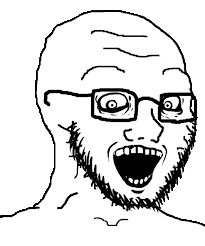
Label: 5_Soyjak